RGB frame:
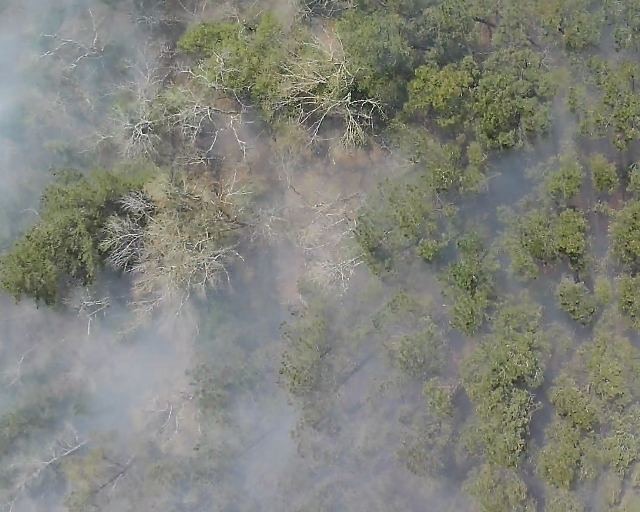
Thermal frame:
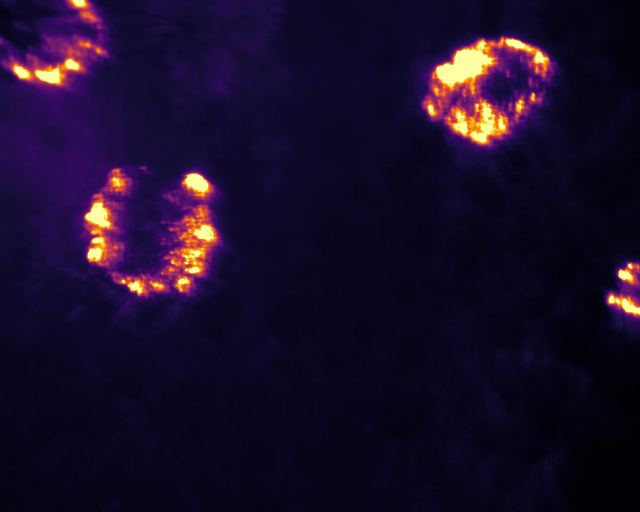
Captured: 2026-02-26 02:30:27
Pixels at or above 80 °C: 6186 (fraction of frame: 0.01888)